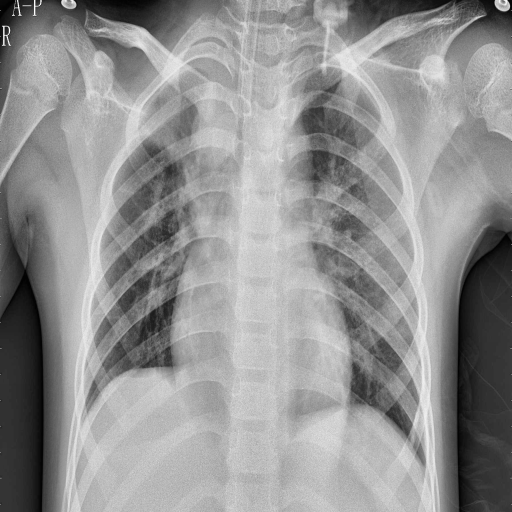
Finding: PNEUMONIA